Field crop: tomato
Growth stage: 1
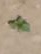
Species: solanum